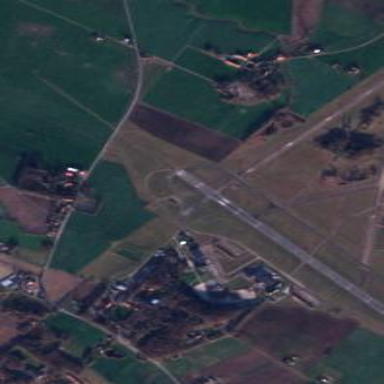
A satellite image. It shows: Asphalt runway at the airport area.